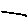
Label: line